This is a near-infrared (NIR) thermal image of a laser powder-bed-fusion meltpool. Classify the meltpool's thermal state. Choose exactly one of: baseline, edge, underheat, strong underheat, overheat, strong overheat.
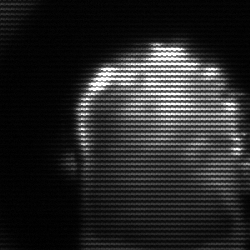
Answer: baseline